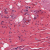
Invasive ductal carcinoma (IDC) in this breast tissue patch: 1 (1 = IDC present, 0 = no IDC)